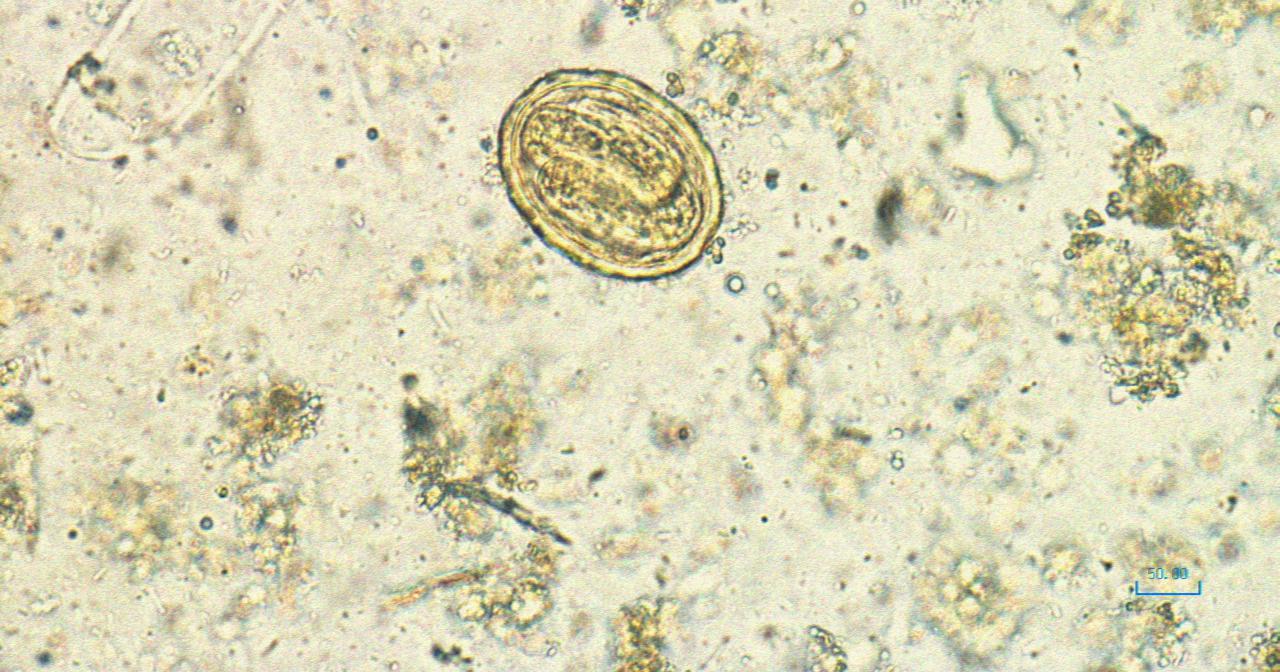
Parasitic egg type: Ascaris lumbricoides